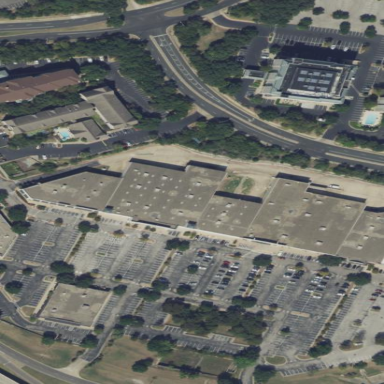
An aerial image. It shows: Retail building.